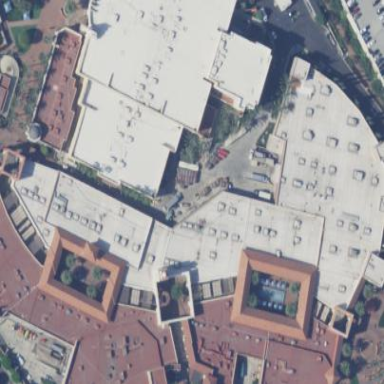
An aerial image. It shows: Retail building.